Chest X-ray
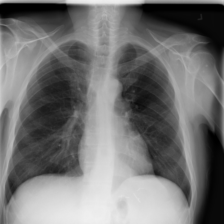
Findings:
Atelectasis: positive
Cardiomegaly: negative
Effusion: negative
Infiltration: negative
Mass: negative
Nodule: negative
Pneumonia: negative
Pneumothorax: negative
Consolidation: negative
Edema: negative
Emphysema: negative
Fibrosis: negative
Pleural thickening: negative
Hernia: negative